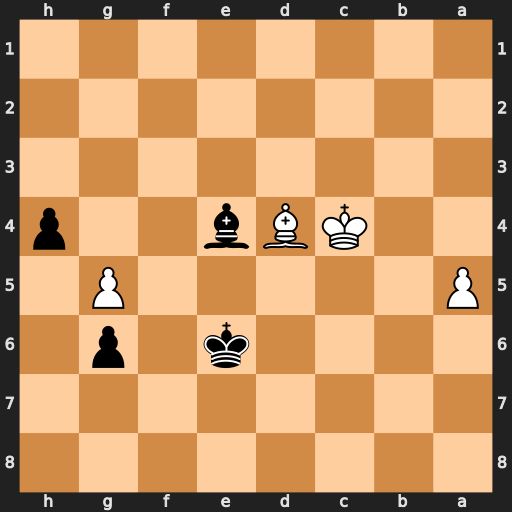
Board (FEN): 8/8/4k1p1/P5P1/2KBb2p/8/8/8
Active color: b
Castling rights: -
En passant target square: -
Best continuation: Kf5 Bc5 Kxg5 Bd6 Kg4 Kd4 Kf3